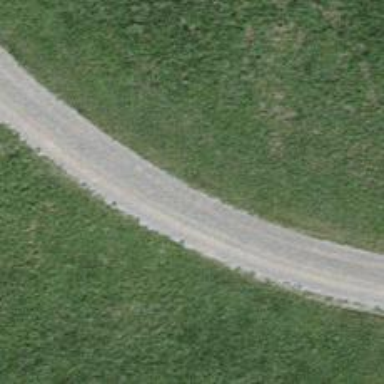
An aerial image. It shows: Track with grade 3 surface.